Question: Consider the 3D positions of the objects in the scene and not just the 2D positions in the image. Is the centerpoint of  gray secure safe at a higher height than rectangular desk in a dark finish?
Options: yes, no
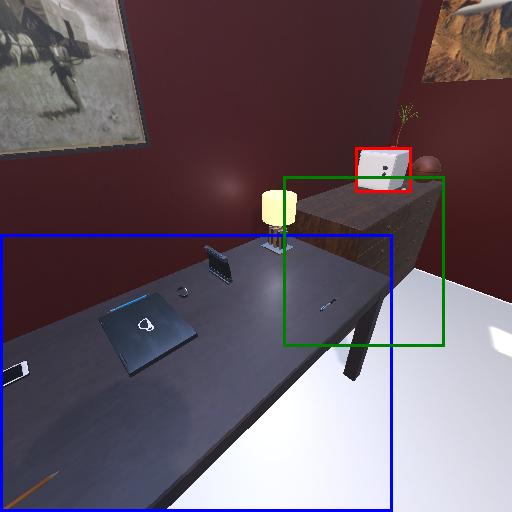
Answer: yes